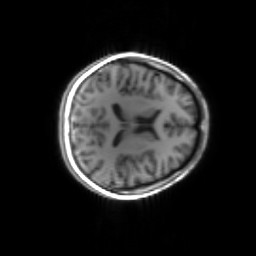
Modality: inplaneT1
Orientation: axial
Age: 20
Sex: female
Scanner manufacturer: siemens
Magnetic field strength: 3 T
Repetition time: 1.2 s
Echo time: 0.00251 s